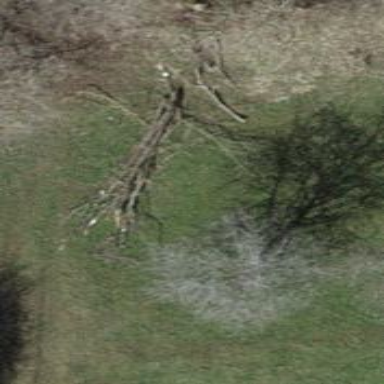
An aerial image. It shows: Row of trees in natural setting.